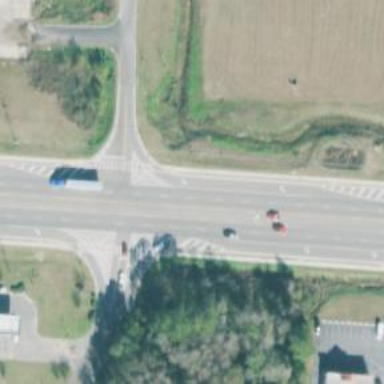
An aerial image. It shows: Marked crossing on asphalt footway.